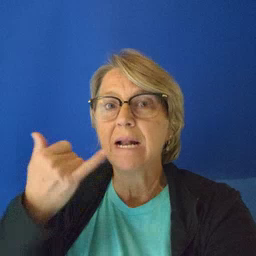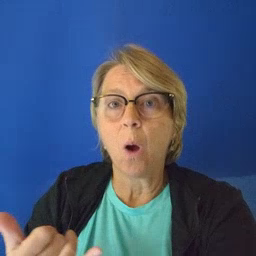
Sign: now